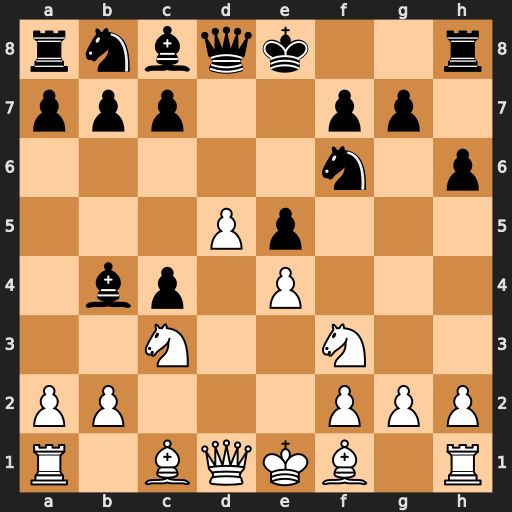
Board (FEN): rnbqk2r/ppp2pp1/5n1p/3Pp3/1bp1P3/2N2N2/PP3PPP/R1BQKB1R
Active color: w
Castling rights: KQkq
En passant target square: -
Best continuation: Qa4+ c6 Qxb4